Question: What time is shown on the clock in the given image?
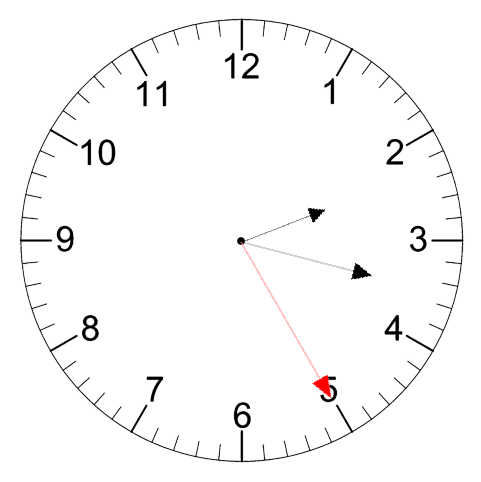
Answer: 02:17:25